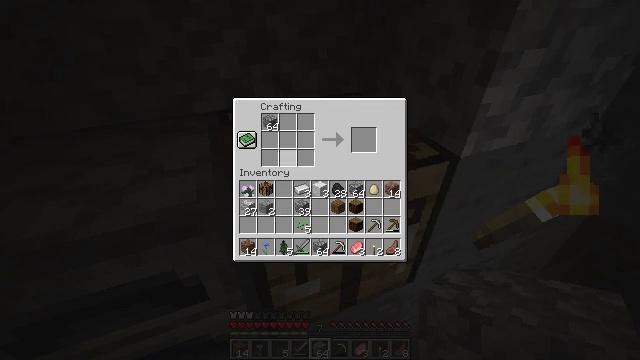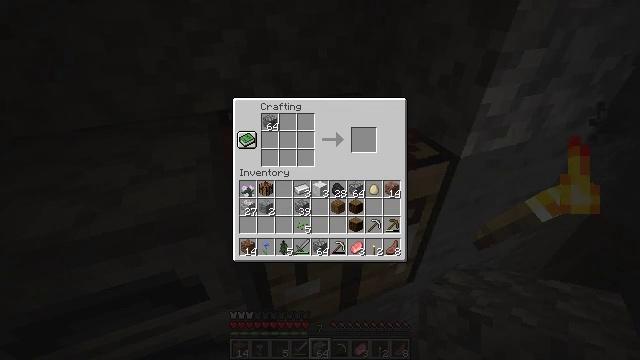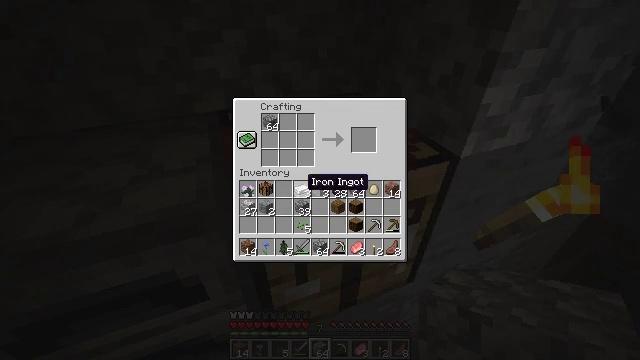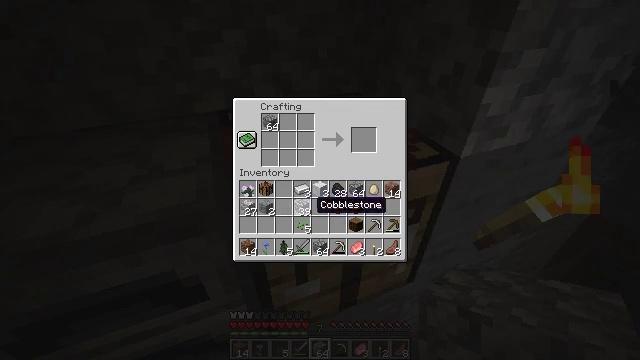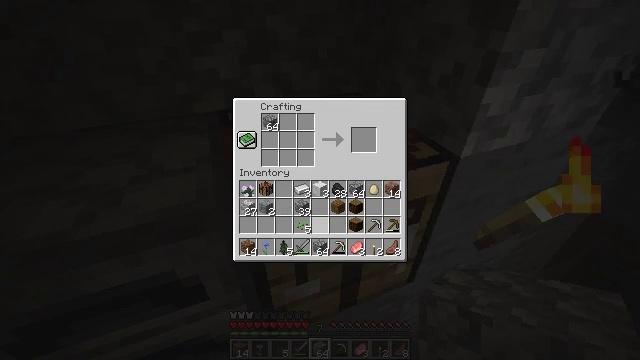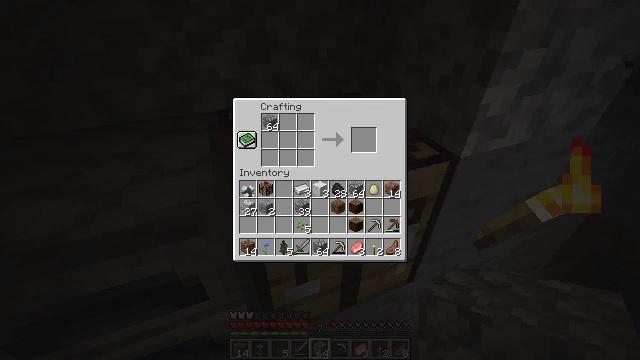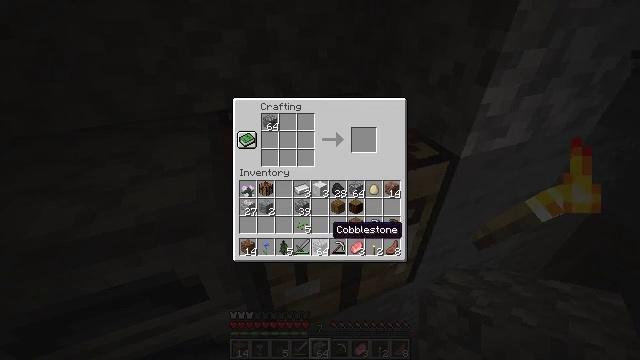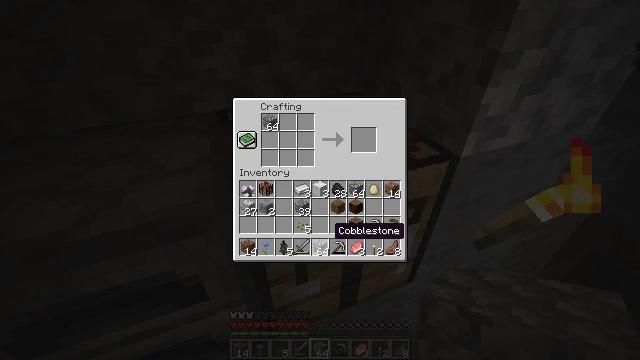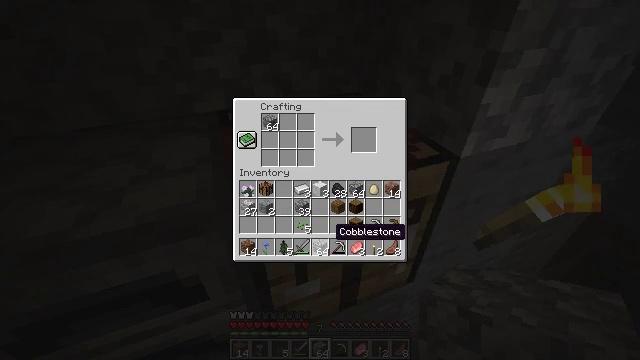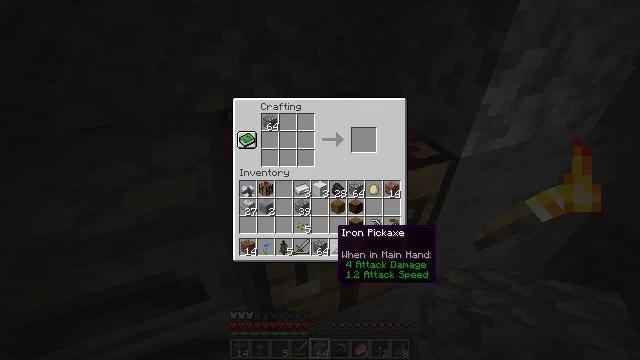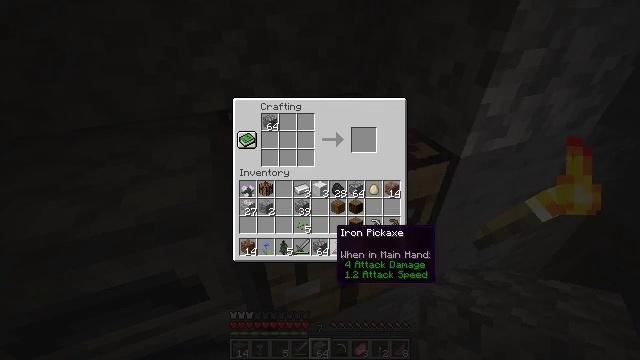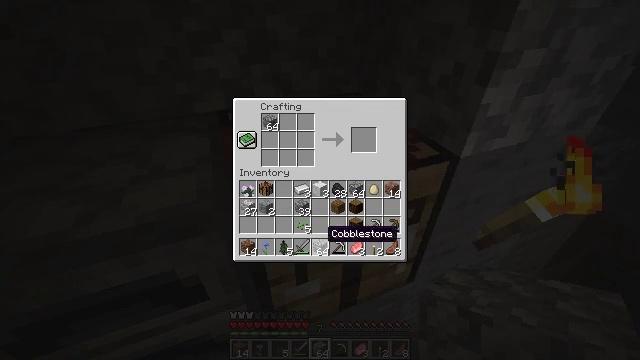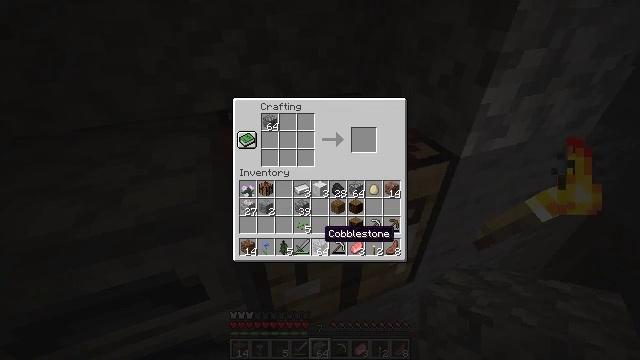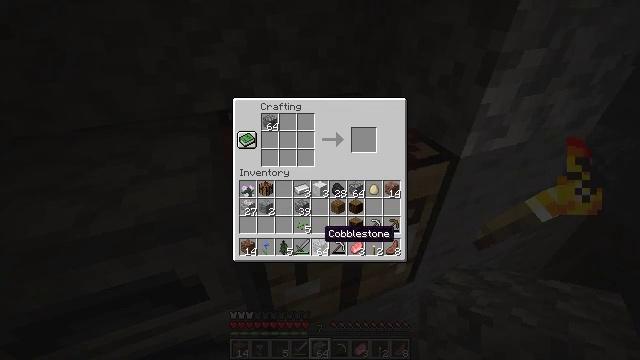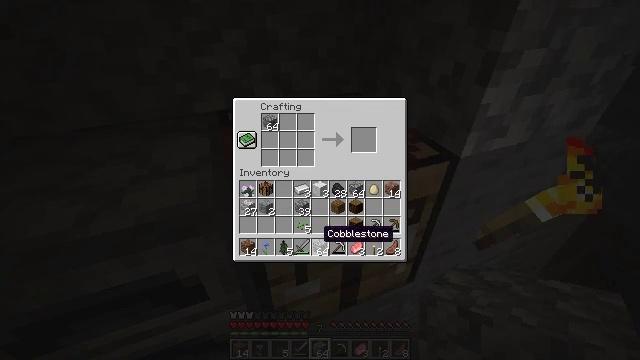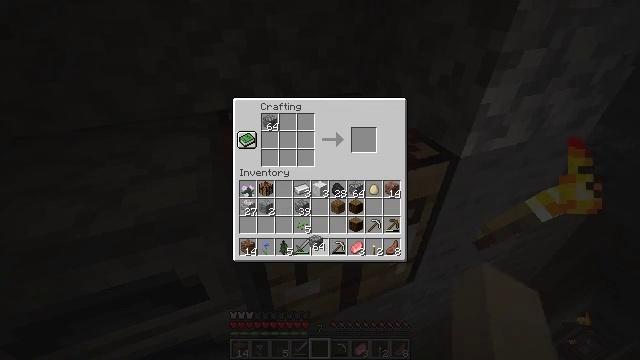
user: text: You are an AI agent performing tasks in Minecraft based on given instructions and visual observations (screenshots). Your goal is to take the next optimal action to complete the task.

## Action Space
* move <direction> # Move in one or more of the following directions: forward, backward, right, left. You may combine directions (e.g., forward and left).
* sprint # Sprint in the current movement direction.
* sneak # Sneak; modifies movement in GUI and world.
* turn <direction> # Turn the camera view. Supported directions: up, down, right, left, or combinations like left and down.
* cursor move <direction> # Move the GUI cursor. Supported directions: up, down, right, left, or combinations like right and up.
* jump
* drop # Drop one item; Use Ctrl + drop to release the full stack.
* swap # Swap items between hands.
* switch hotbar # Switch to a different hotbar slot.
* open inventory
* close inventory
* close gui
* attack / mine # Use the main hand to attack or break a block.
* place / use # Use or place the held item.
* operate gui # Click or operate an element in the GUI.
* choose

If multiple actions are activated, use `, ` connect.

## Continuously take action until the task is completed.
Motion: motion action
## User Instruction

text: Form cobblestone stairs by placing cobblestone in the crafting grid.
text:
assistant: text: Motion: cursor move down
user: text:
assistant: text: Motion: cursor move right and down
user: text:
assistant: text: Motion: cursor move right and down
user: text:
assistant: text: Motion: cursor move right and down
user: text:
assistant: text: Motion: no_op
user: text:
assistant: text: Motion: no_op
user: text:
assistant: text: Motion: no_op
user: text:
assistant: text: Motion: no_op
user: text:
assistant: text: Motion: no_op
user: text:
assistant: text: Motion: no_op
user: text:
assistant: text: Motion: cursor move left
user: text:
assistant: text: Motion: no_op
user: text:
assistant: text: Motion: no_op
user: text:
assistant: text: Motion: no_op
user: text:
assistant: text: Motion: operate gui
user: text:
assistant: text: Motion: operate gui
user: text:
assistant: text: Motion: operate gui
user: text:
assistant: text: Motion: cursor move up
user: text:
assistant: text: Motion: cursor move up
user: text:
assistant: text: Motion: cursor move up
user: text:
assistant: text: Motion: cursor move left and up
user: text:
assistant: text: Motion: cursor move up
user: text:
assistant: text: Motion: cursor move up
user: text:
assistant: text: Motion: no_op
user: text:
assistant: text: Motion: no_op
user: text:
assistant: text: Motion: no_op
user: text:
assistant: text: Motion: no_op
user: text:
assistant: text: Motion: no_op
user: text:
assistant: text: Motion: no_op
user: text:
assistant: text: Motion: no_op